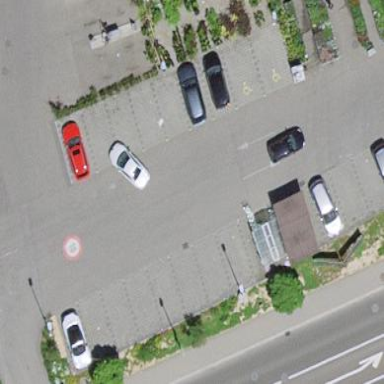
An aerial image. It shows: Parking available on the street side.